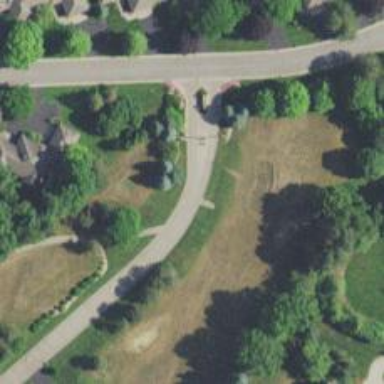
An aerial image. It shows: Service road used as golf cart path.